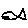
Label: fish